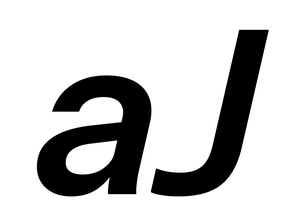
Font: InstrumentSans-Italic_SemiBold_Italic